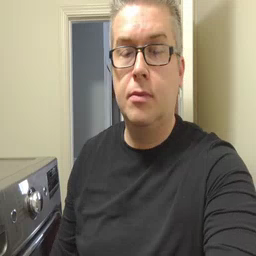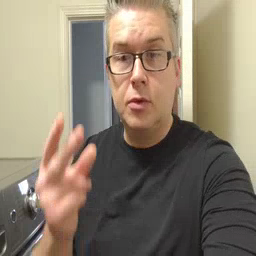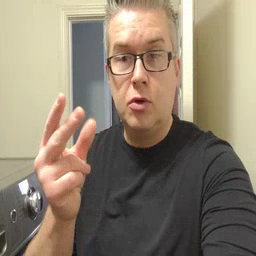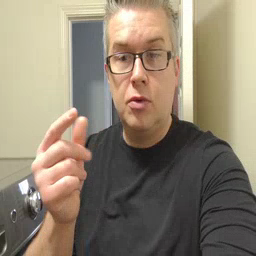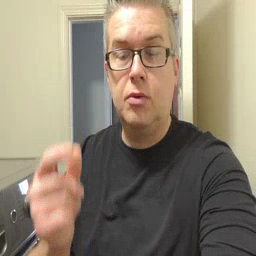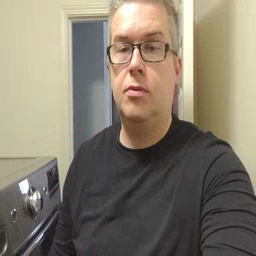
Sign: dog